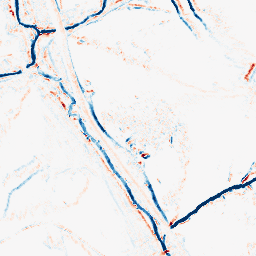
Category: morphological
Decomposition family: morphological_diamond
Decomposition parameters: operation: average
radius: 3
Upsampling method: regularized
Upsampling parameters: scale: 2
lambda_reg: 0.001
Upsampling scale: 2